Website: apple
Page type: billing-address
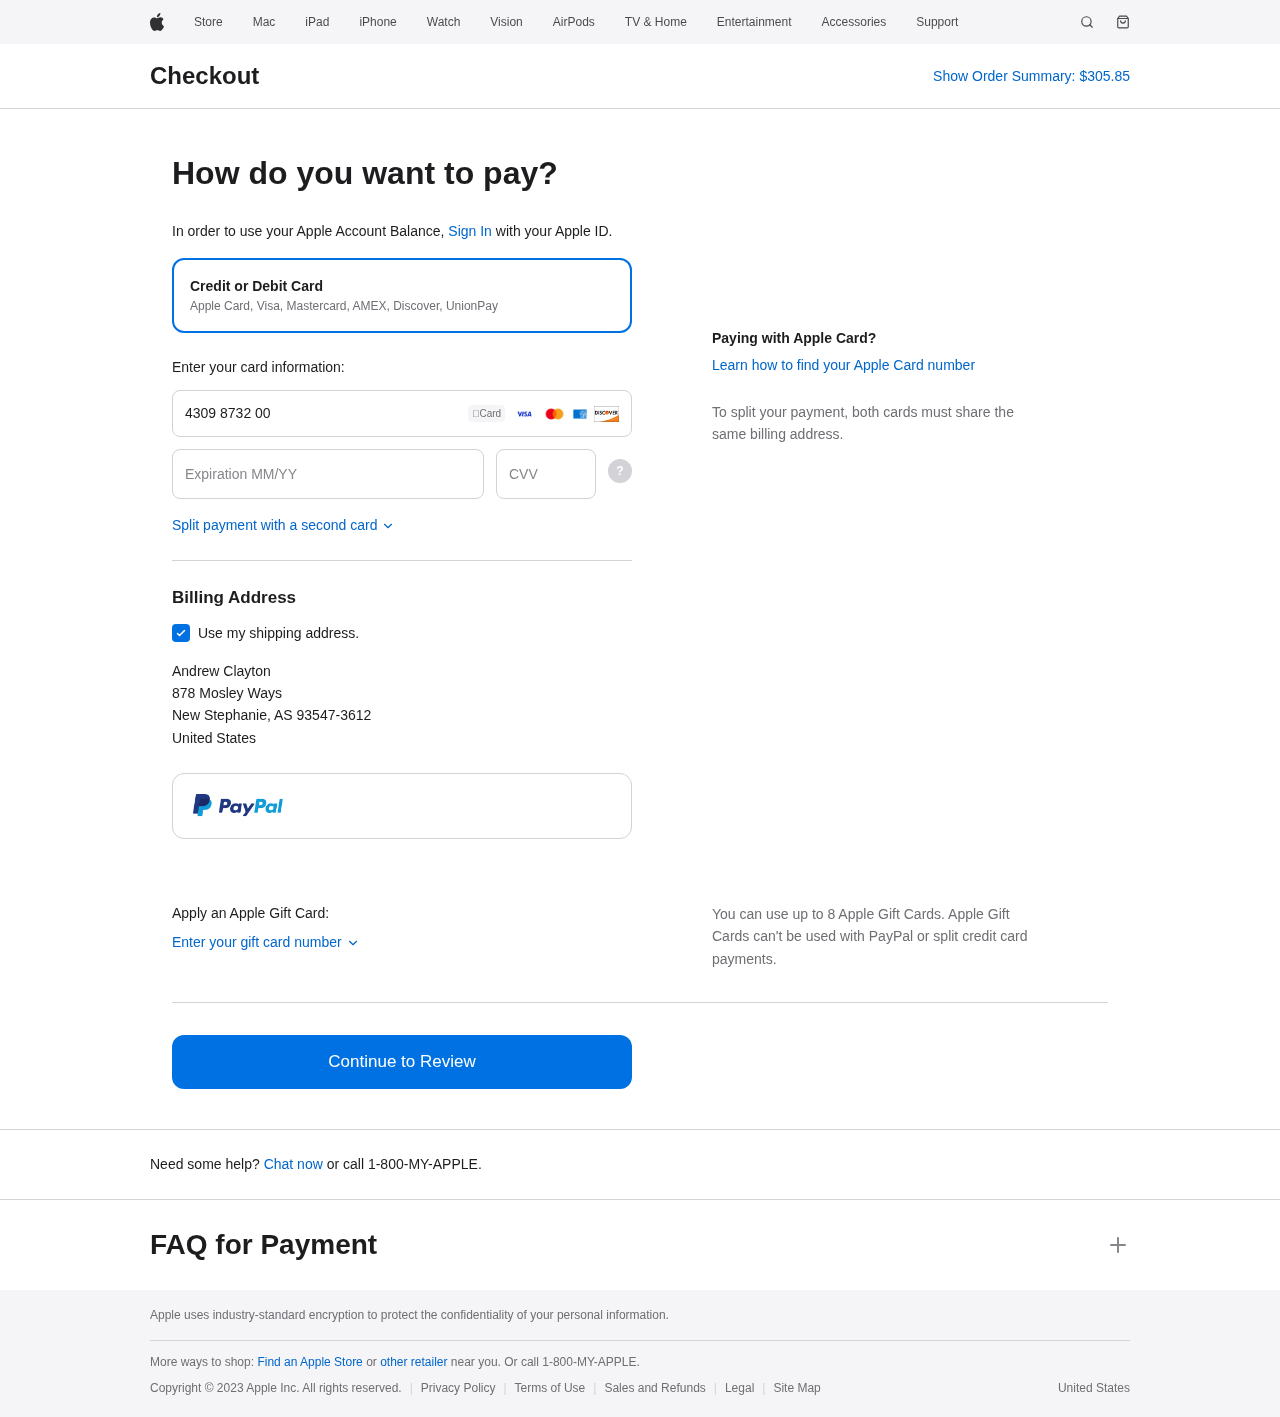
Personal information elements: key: PII_CARD_CVV
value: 706
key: PII_CARD_EXPIRY
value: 02/26
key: PII_CARD_NUMBER
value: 4309 8732 0061 9781
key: PII_CITY
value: New Stephanie
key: PII_COUNTRY
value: United States
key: PII_FULLNAME
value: Andrew Clayton
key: PII_POSTCODE_FULL
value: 93547-3612
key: PII_STATE_ABBR
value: AS
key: PII_STREET
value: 878 Mosley Ways
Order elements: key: ORDER_TOTAL
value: $305.85